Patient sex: F
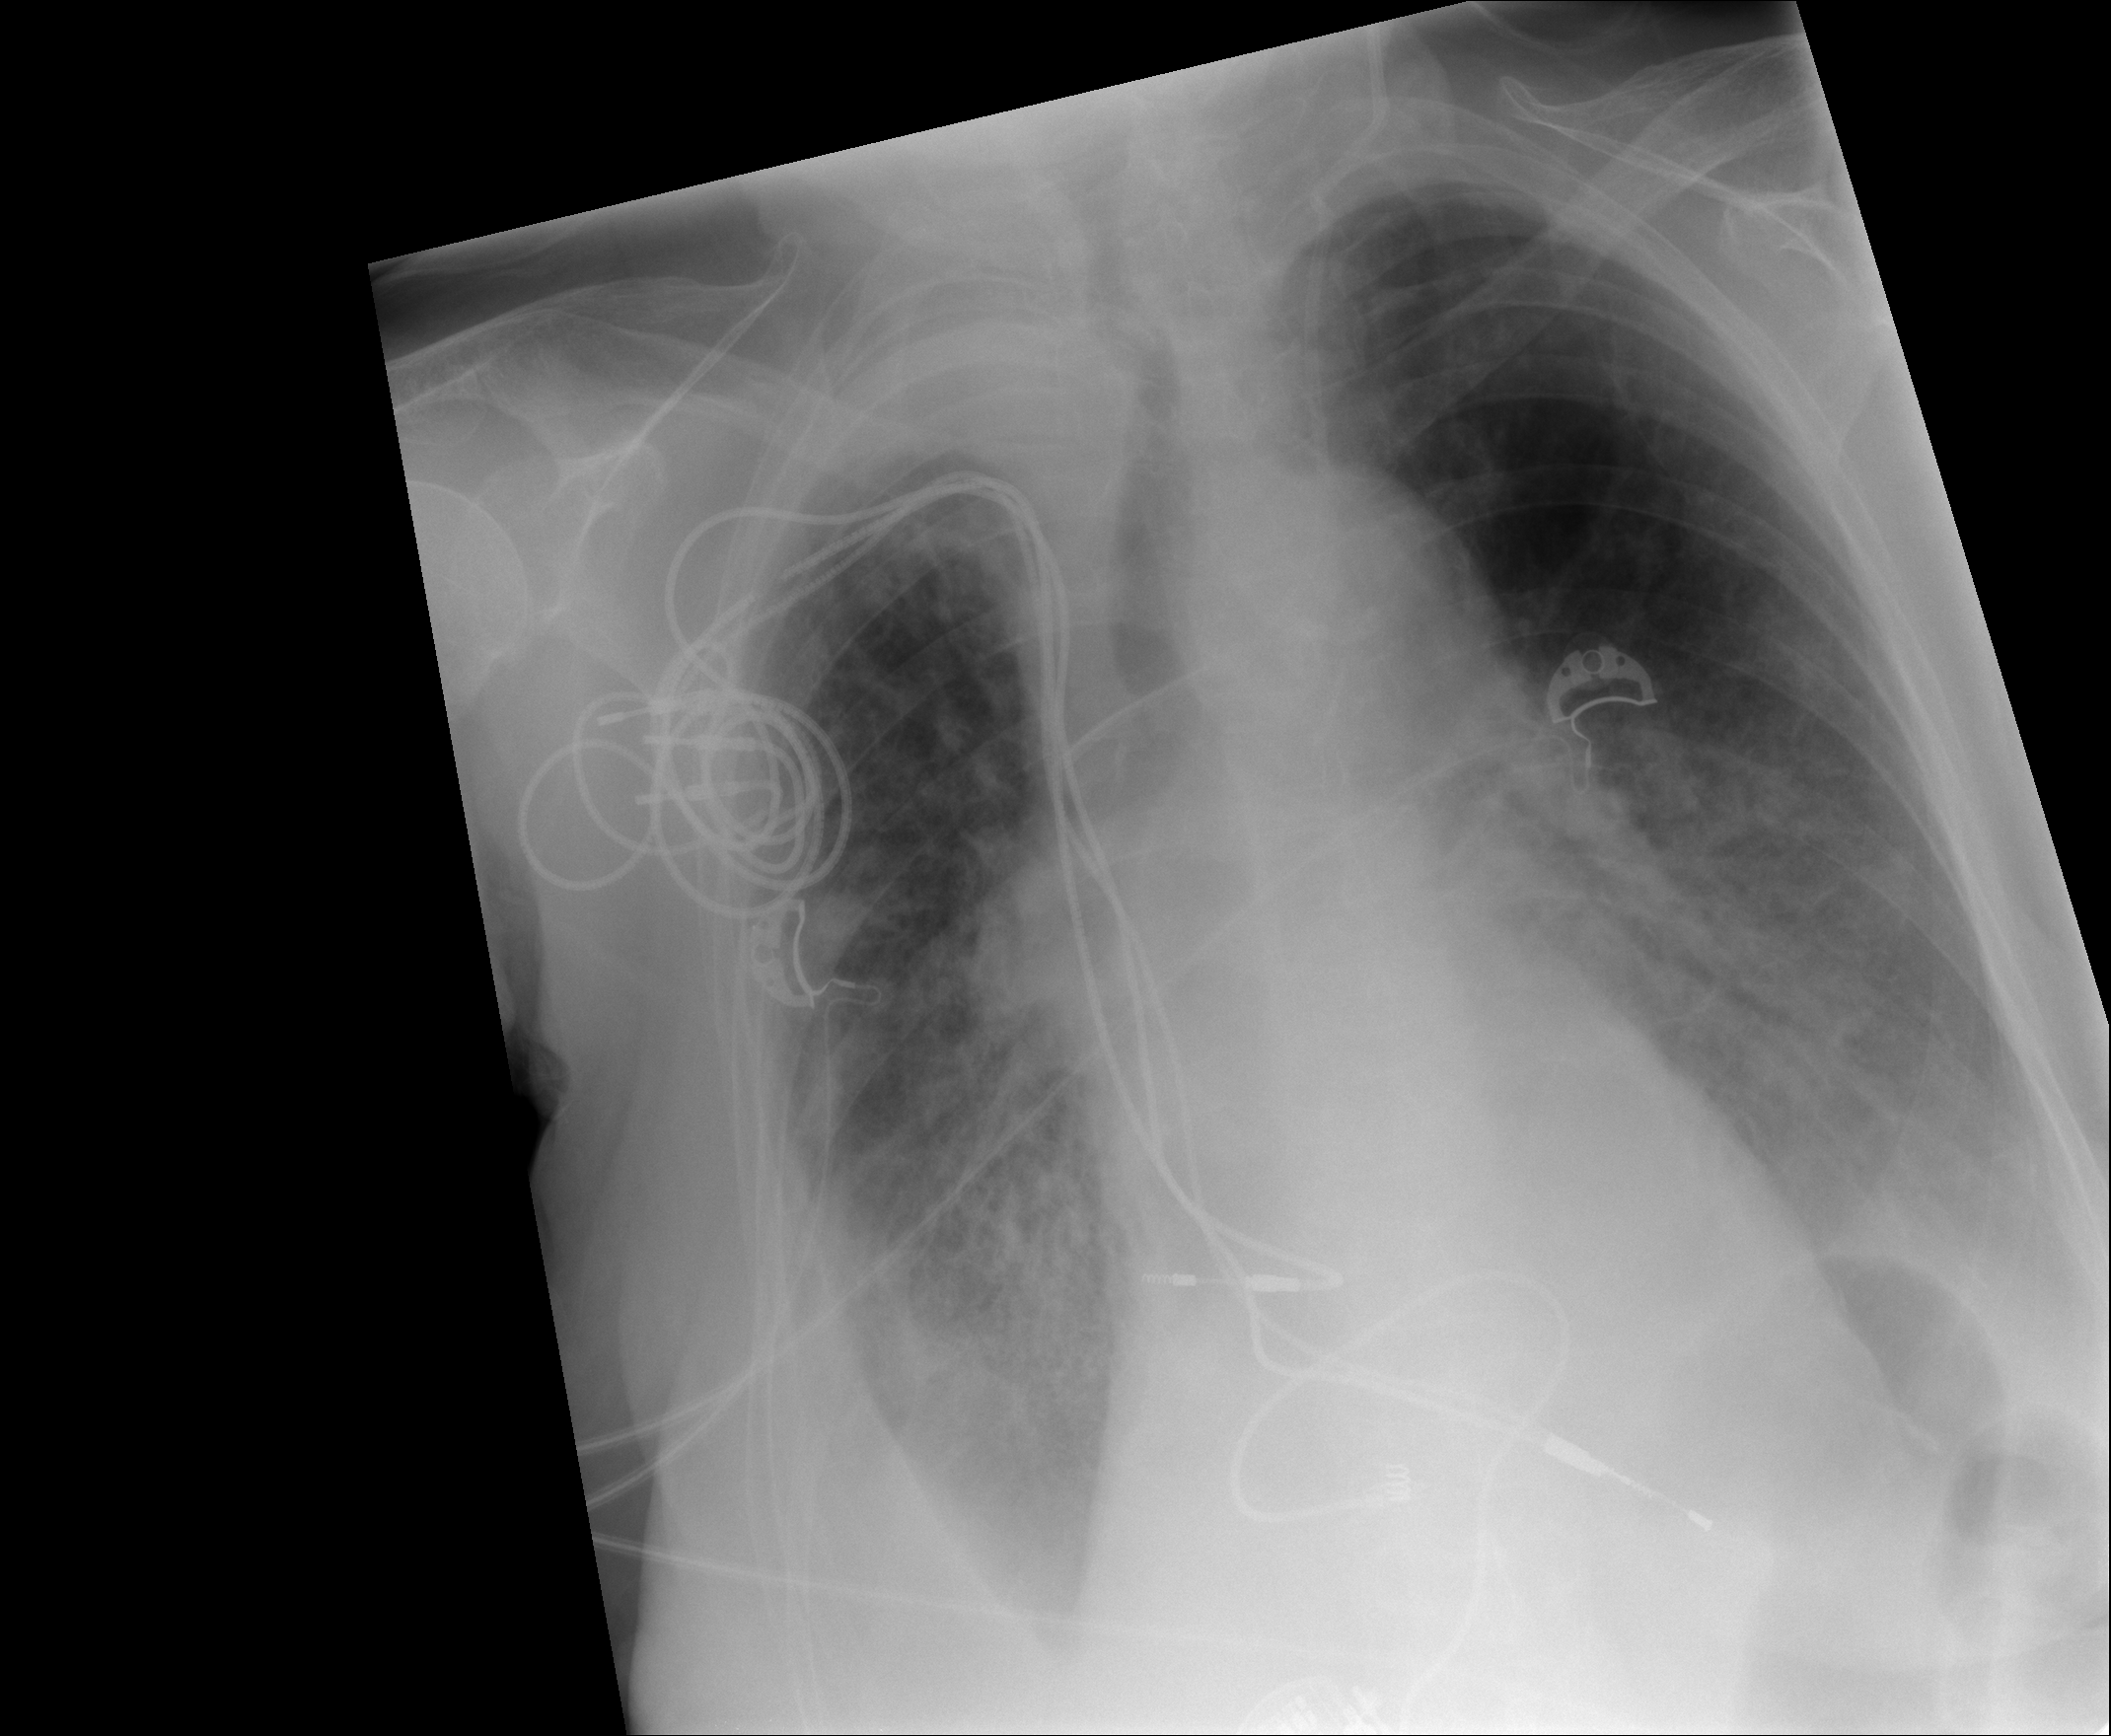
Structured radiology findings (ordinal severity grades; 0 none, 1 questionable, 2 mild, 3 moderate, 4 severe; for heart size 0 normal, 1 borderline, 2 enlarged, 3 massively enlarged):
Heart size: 0
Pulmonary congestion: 2
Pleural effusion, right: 3
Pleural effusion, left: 2
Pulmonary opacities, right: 0
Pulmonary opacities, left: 0
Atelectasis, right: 2
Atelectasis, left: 2